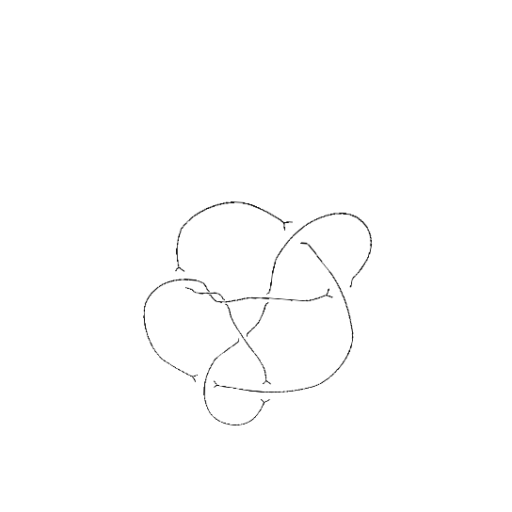
Crossing number: 9